Question: I am slowly working on a image uploader, and wondering why when echoing my renamed files, its giving me a single character instead of the whole thing.
Any reason it would be doing that?

It does tho, successfully upload the image as a with a different number for each image
Here is my code
'''
<?php
if (isset($_POST['addpart'])) {
$image = $_FILES['images']['tmp_name'];
$name = $_POST['username'];
$i = 0;
foreach ($image as $key) {
$fileData = pathinfo(basename($_FILES["images"]["name"][$i]));
$fileName = $name .'_'. uniqid() . '.' . $fileData['extension'];
move_uploaded_file($key, "image/" . $fileName);
copy("image/" . $fileName, "image_thumbnail/" . $fileName);
$i++;
}
echo 'Uploaded<br>';
$fileName1 = $fileName[0];
$fileName2 = $fileName[1];
$fileName3 = $fileName[2];
echo 'Main Image - '.$fileName1.'<br>';
echo 'Extra Image 1 - '.$fileName2.'<br>';
echo 'Extra Image 2 - '.$fileName3.'<br>';
echo '<hr>';
}
?>
'''
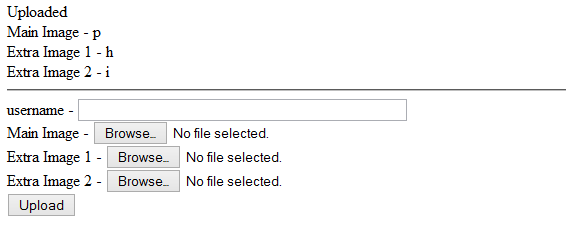
Answer: $filename is a string and strings in php are arrays where each letter has an index $filename[o] is the first letter and so on.Use
'''
$filename[]=$name .'_'. uniqid() . '.' . $fileData['extension'];
'''